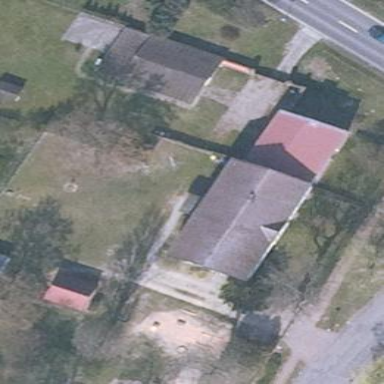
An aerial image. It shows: Kindergarten building.